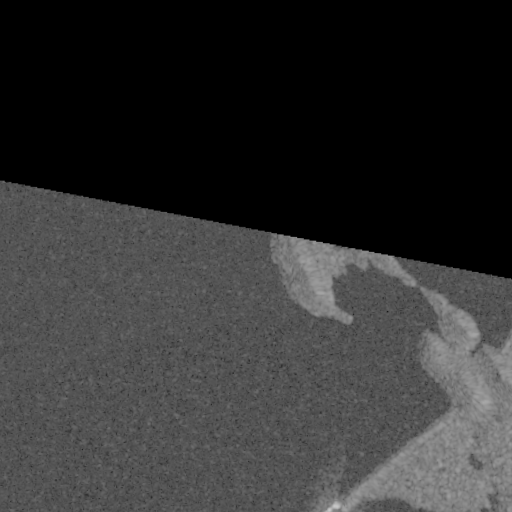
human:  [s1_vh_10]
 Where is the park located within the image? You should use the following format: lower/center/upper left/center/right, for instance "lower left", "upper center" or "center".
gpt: The park is located in the lower right of the image.
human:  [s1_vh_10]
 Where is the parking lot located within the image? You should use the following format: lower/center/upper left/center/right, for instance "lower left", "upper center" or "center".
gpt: The parking lot is located in the lower right of the image.
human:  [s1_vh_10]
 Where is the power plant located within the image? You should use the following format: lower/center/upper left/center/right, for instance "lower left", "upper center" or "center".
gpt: There is no power plant in the image.

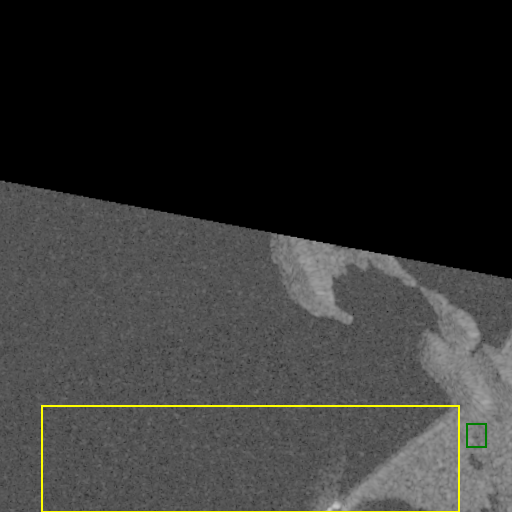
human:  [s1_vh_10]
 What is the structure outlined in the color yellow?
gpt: The structure outlined in yellow is a dam.
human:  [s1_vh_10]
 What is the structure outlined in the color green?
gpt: The structure outlined in green is a park.
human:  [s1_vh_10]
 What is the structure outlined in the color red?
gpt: There is no red outline.